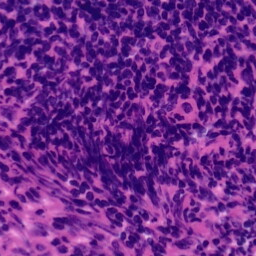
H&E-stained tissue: Tonsil